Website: crate-barrel
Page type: account-selection
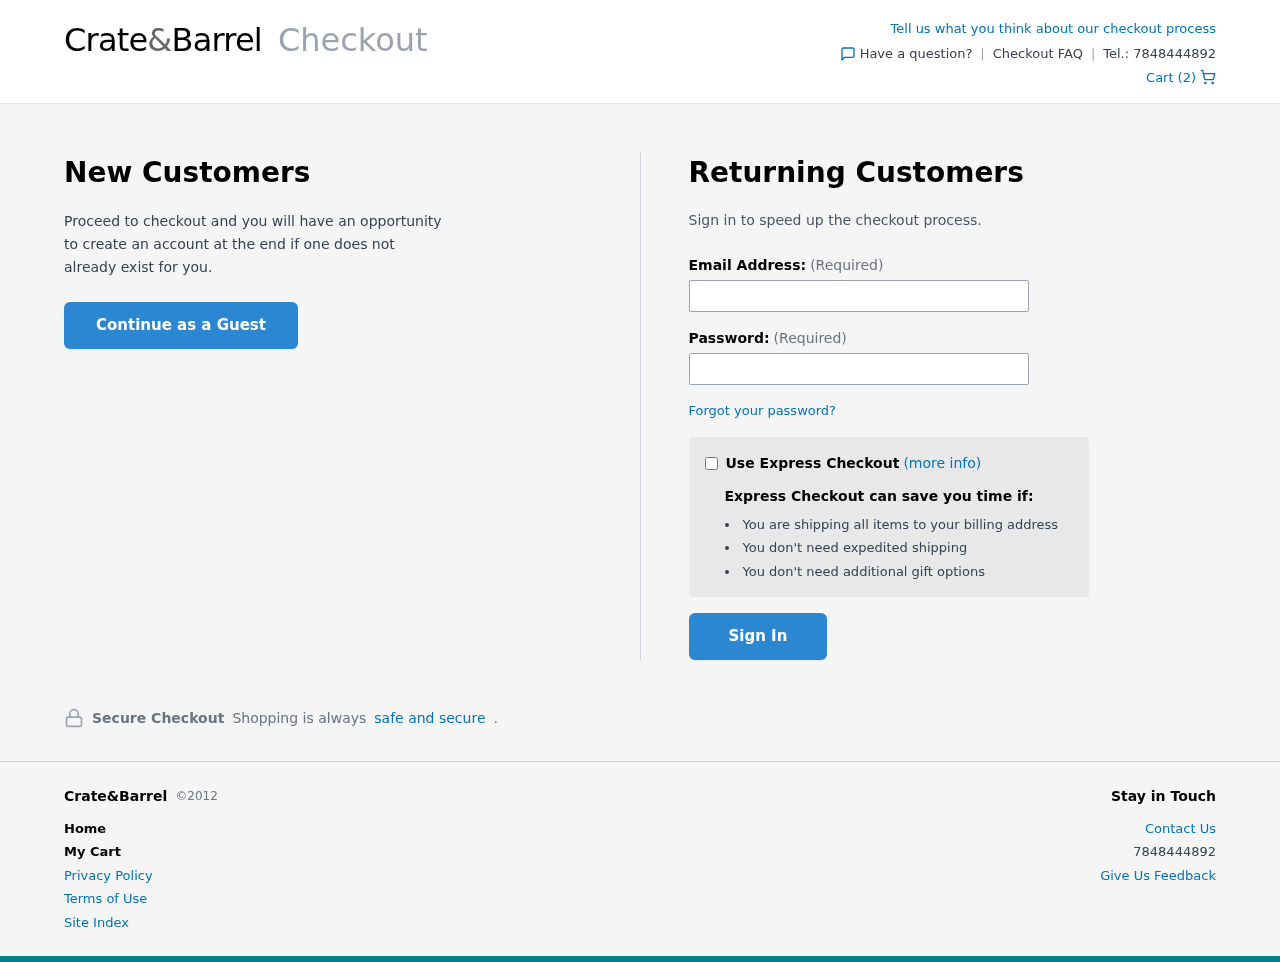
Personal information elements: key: PII_EMAIL
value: joshua.hernandez@yahoo.com
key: PII_PHONE
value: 7848444892
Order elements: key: ORDER_NUM_ITEMS
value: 2